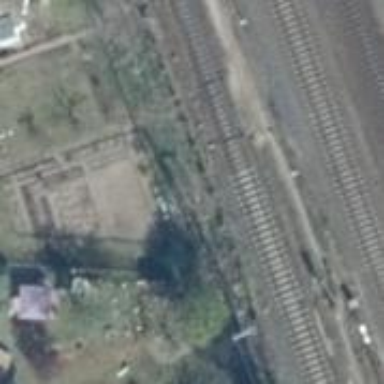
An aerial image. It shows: Railway signal.